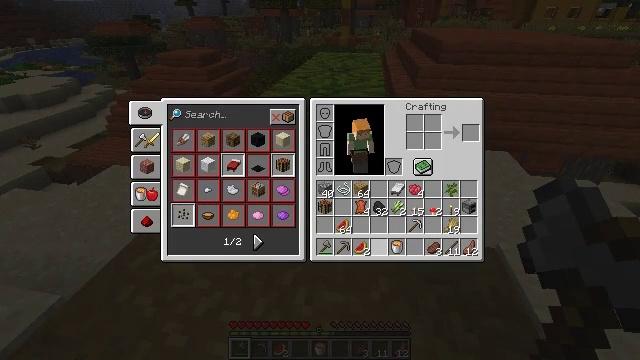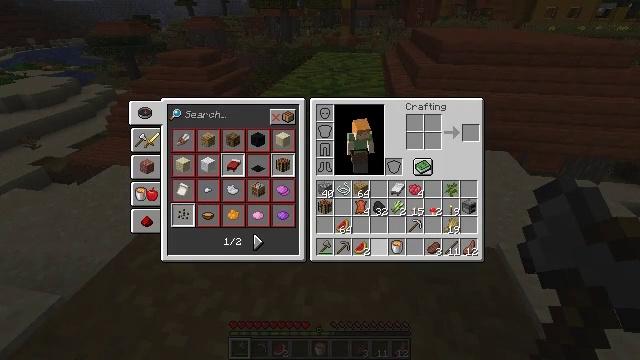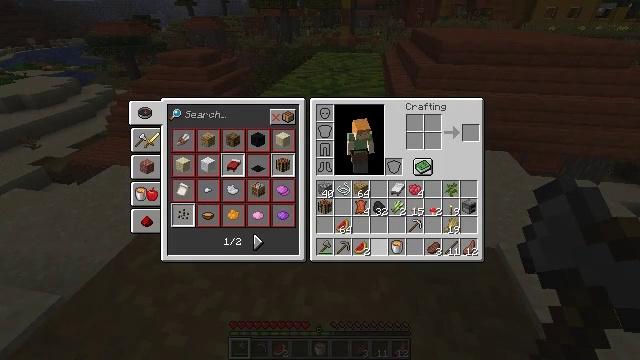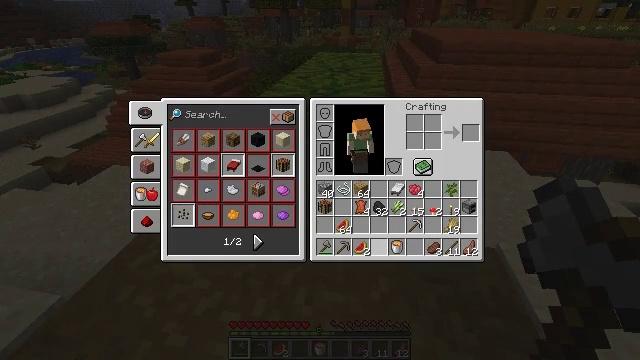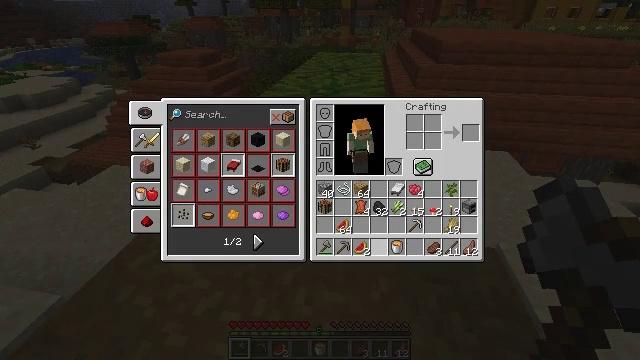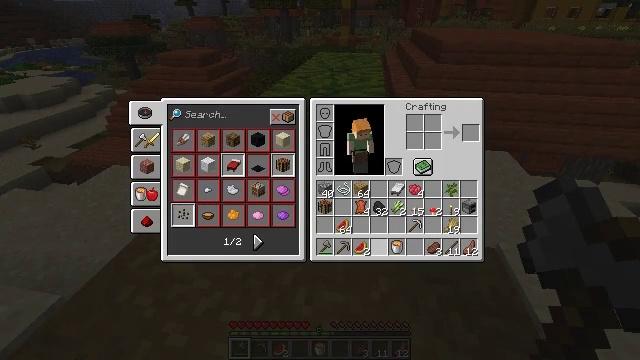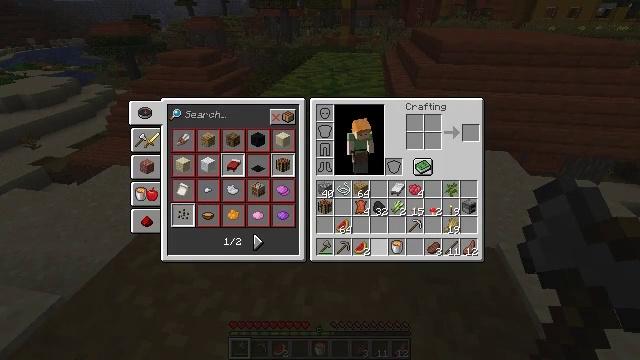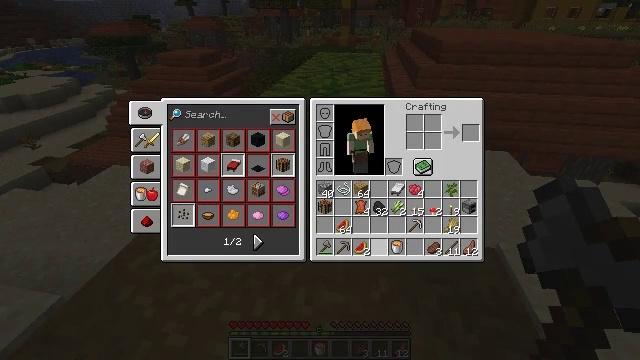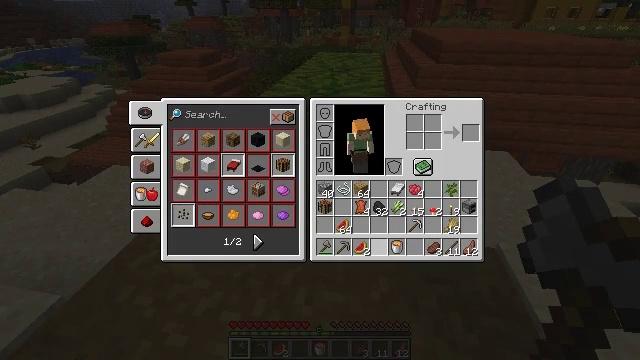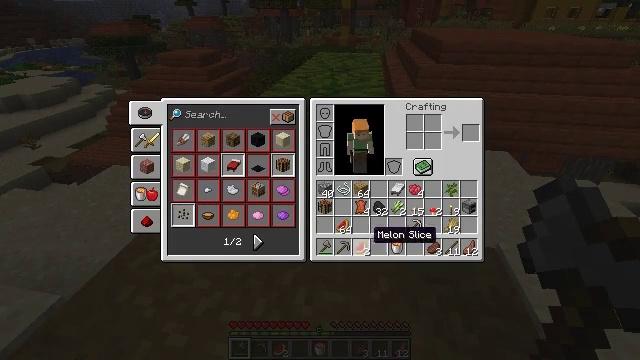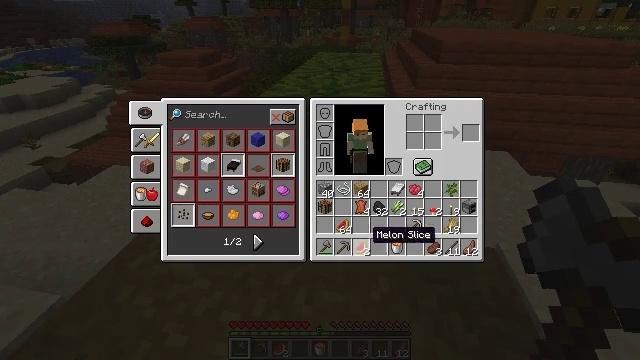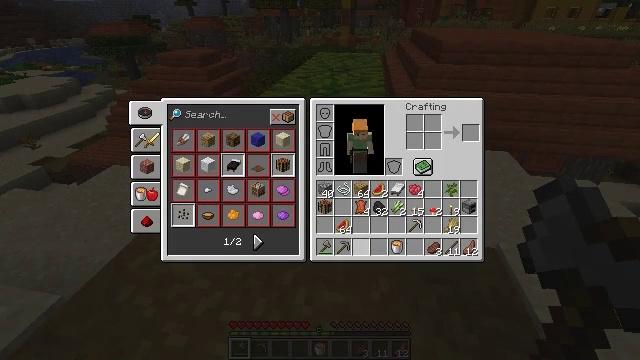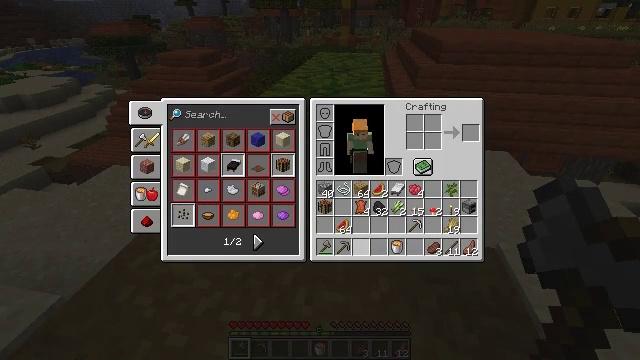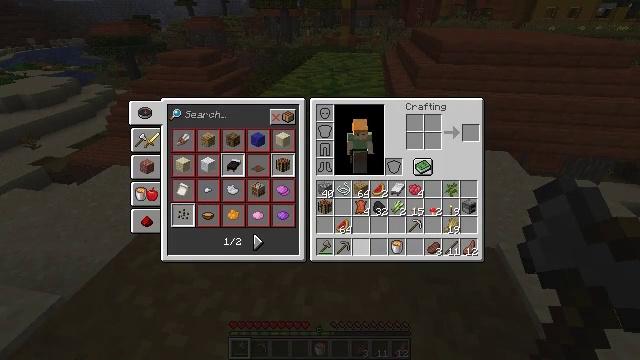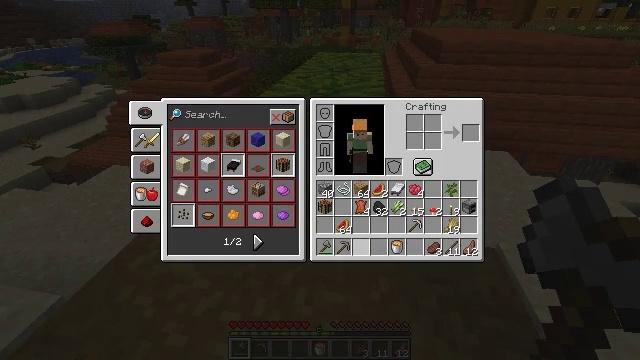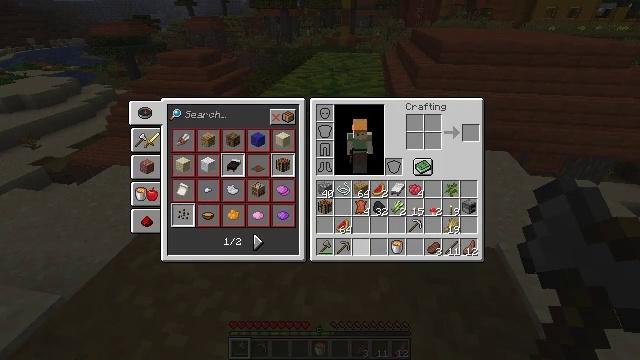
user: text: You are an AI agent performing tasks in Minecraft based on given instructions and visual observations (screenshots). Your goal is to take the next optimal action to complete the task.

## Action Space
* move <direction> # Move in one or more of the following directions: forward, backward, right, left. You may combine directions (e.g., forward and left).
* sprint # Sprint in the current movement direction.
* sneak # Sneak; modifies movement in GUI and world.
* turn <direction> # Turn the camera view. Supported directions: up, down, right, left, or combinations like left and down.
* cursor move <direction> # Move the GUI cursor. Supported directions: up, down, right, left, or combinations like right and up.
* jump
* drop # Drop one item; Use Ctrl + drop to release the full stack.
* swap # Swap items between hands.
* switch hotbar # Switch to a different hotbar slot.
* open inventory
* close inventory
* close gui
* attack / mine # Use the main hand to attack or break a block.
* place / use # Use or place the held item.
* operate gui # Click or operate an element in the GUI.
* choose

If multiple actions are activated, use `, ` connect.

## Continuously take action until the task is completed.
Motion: motion action
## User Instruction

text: Use right equipment to gather melon.
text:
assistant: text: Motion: sneak
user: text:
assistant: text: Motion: sneak
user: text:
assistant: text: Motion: sneak
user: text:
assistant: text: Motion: sneak
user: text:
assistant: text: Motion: sneak
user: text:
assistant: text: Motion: sneak
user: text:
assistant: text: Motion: sneak
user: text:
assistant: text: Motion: sneak, cursor move left
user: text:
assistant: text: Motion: sneak
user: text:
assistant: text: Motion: sneak
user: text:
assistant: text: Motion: sneak, operate gui
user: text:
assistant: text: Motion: sneak, operate gui
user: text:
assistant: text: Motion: sneak, operate gui
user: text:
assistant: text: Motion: sneak
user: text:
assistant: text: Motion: sneak
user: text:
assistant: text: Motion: sneak
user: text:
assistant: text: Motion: sneak
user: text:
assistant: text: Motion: sneak
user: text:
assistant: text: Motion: sneak
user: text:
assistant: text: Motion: sneak
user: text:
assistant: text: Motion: no_op
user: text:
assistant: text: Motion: no_op
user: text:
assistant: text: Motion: close gui
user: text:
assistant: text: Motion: no_op
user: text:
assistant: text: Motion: turn up
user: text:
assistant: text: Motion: turn up
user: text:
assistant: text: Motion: move forward, turn up
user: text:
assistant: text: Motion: move forward, attack / mine
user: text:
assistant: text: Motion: move forward, attack / mine
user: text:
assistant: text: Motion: move forward, attack / mine